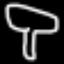
Label: mushroom